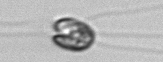
Label: flagellate_morphotype1